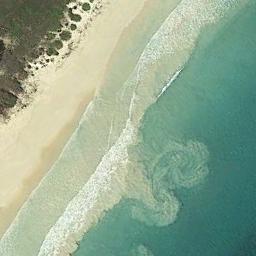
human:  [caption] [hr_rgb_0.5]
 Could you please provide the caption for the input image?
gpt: The beach with white sand and the color of the seawater is blue .

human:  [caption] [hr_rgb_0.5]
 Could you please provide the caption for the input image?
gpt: The beach is composed of light blue seawater and a yellow coast with dense green plants .

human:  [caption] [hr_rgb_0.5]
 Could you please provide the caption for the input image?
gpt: Sandy beach with blue water and white shore .

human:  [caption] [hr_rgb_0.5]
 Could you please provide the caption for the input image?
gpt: There was no one on the beach .

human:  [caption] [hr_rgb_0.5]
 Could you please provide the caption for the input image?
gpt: The grass is beside the beach .